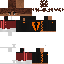
A male human skin with dark skin, wearing brown long hair dressed in a black tshirt and red pants, featuring a closed mouth.